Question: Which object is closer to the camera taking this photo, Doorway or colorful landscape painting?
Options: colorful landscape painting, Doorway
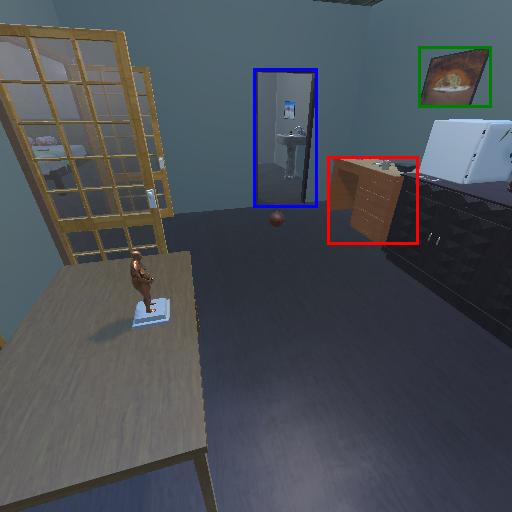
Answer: colorful landscape painting